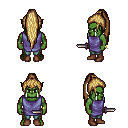
a pixel art fantasy rpg character, male body template, orc, green skin, chain tabard jacket, teal pants, blonde extra-long topknot hairstyle, bracelets, brown shoes, dagger, four views (front, back, left, right), 2x2 character sprite sheet, small pixel art, hard edges, no anti-aliasing